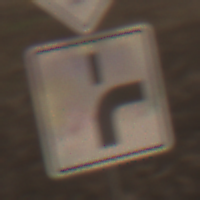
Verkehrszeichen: VerlaufVorfahrtsstrasse8
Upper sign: Vorfahrtsstrasse
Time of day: SunriseSunset
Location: Outdoor (Nature)
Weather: PartlyCloudy
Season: NotSpecified
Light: Natural